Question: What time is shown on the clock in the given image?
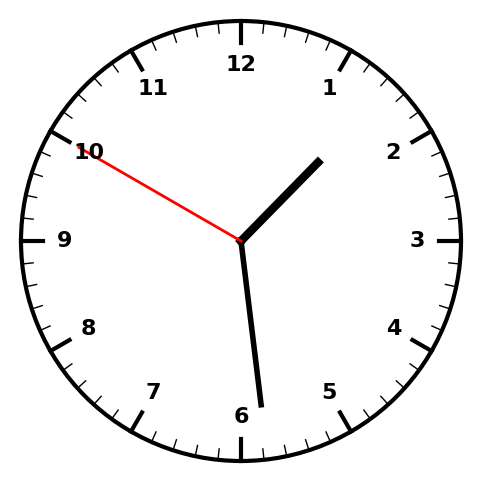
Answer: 01:28:50